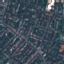
Label: Residential